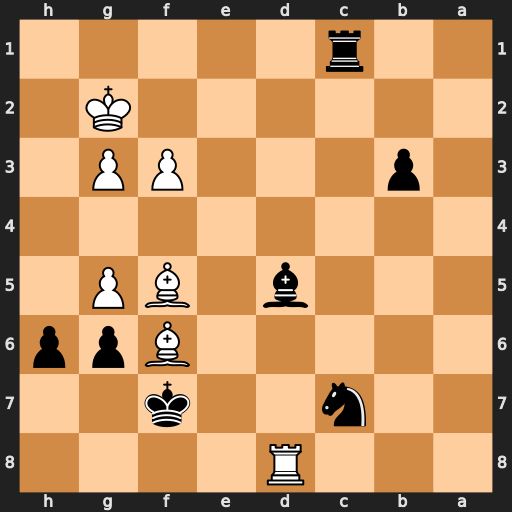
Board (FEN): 3R4/2n2k2/5Bpp/3b1BP1/8/1p3PP1/6K1/2r5
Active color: b
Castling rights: -
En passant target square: -
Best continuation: gxf5 Rd7+ Ke6